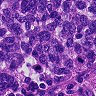
Metastatic tissue present: yes